Question: I tried to insert an element in an array and it failed with array index out of bounds
I tried in C# it failed it works fine in c
'''
int[] LA = {1,3,5,7,8};
int item = 10, k = 3, n = 5;
int i = 0, j = n;
n = n + 1;
while( j >= k)
{
LA[j+1] = LA[j];
j = j - 1;
}
LA[k] = item;
'''
but it works in c
'''
int LA[] = {1,3,5,7,8};
int item = 10, k = 3, n = 5;
int i = 0, j = n;
n = n + 1;
while( j >= k) {
printf("j+1 =%d",j+1);
LA[j+1] = LA[j];
j = j - 1;
}
'''
Can someone please explain why this is? and what about other languages will it keep varying? Thanks.
Many answers say it doesn't work in c so i have uploaded an image

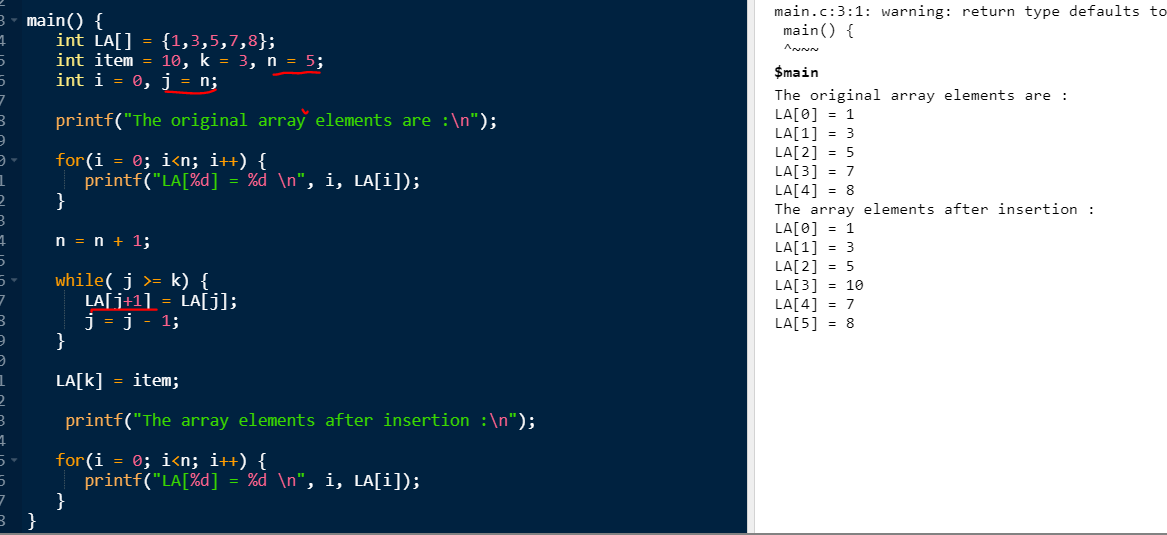
Answer: Oh no, this doesn't "work", that looks like pretty blatant out of bounds writing, and thus you're getting undefined behavior. You cannot dynamically grow an array in C, they are statically sized at the point of "creation".
Note that C doesn't say that doing undefined things will result in any particular measurable result[*], so it can appear to do the intended thing, but still be .
[*]: That is what "undefined" means: there no definition of what is going to happen. Some people seem to interpret it as "we're going to get the error handler for triggering that thing they call 'undefined behavior'", but that is not true. Anything could happen, anything.